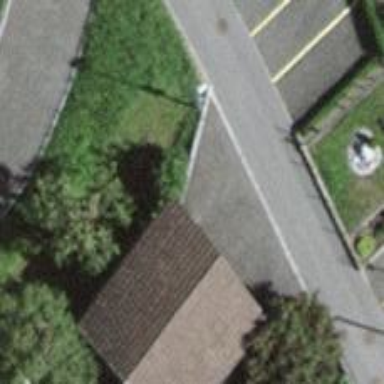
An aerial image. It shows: Garage building.